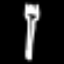
Label: fork